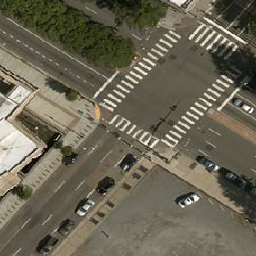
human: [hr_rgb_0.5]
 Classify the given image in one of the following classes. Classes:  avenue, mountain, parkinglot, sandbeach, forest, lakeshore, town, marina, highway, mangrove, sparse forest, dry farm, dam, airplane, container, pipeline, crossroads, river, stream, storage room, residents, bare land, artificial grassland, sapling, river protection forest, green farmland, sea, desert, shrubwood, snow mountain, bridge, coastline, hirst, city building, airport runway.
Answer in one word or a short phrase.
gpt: crossroads